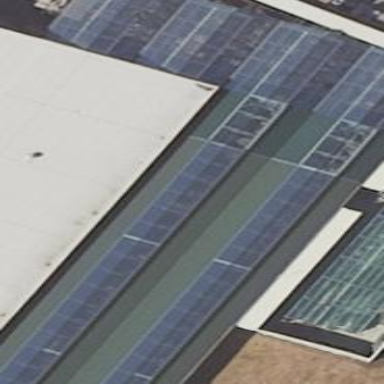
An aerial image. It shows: Retail building with glass roof.